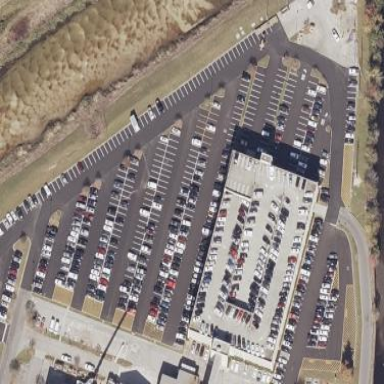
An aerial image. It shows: Multi-storey parking facility.